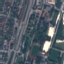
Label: Industrial